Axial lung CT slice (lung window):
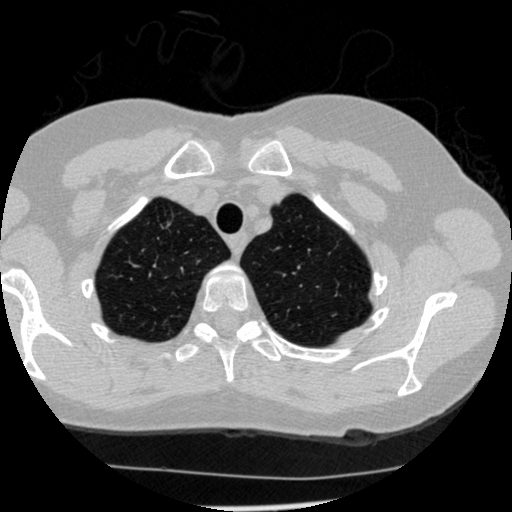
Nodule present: no